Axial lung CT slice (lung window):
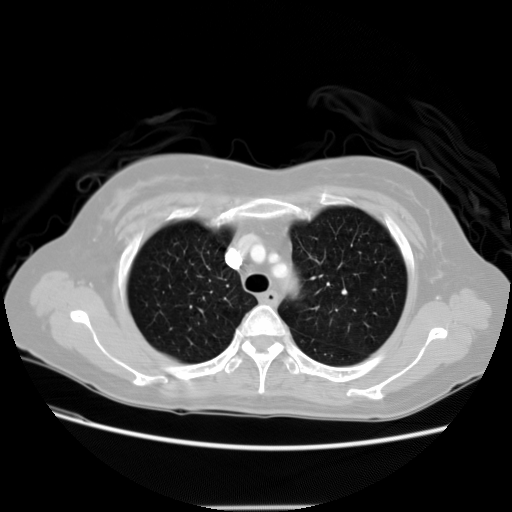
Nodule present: no